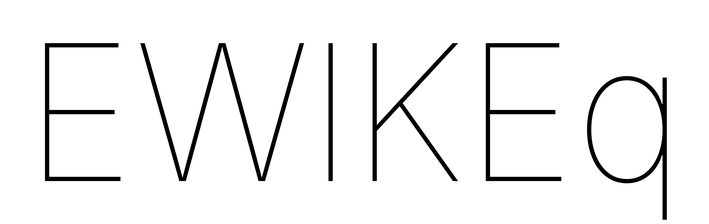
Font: Inter_Thin